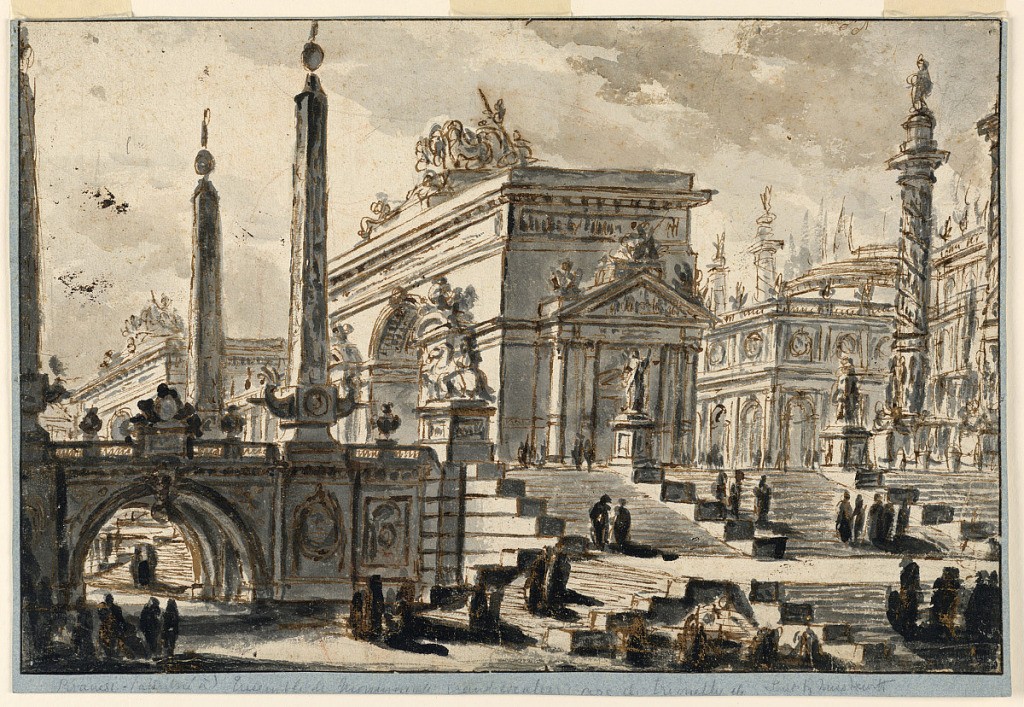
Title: Architectural Fantasy: Buildings, Monuments and Stairways
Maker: Charles Michel-Ange Challe, French, 1718 – 1778
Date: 1750–1770
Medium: Pen and red crayon with brown, gray and black washes on laid paper
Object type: Drawing
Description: Horizontal rectangle. Staircases are leading up to the level of the structures from the lower level at the frontside. It is crossed at left by a bridge. Several groups of persons are upon the different levels and upon the staircases. Framing line.